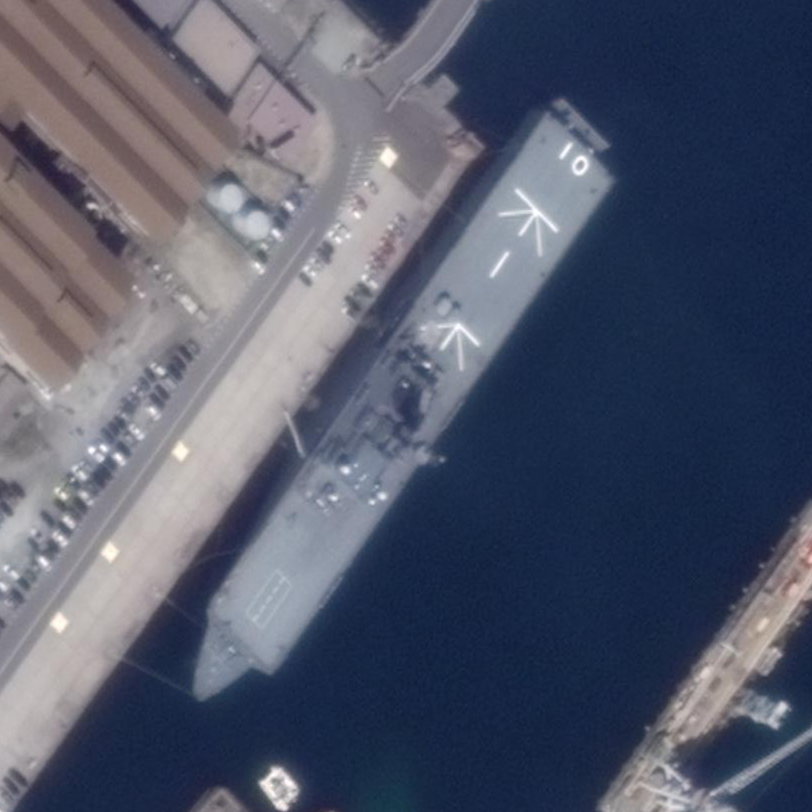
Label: assault